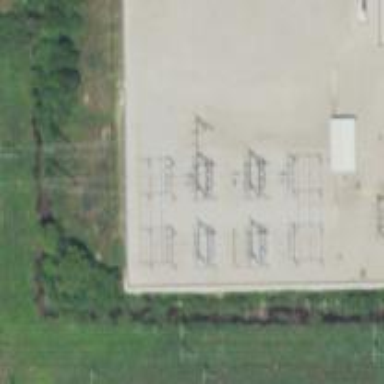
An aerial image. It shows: Switch used for power control.